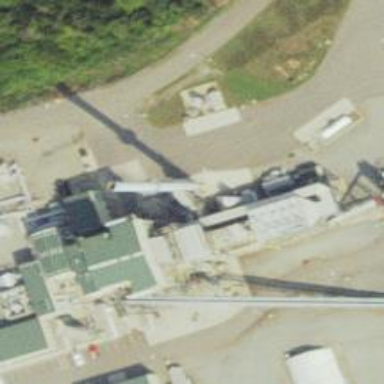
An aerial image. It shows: Steam turbine generator.